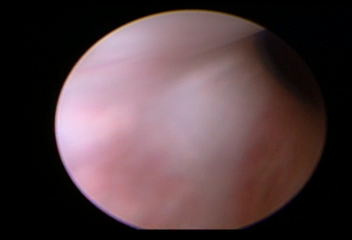
Modality: WLC
Class: Normal mucosa
Bladder cancer association: No